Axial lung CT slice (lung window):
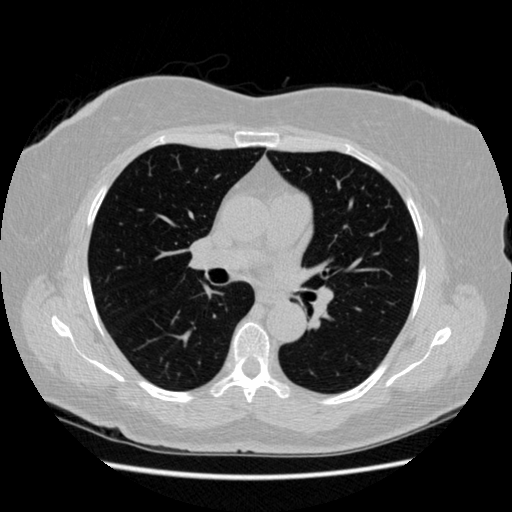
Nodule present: no